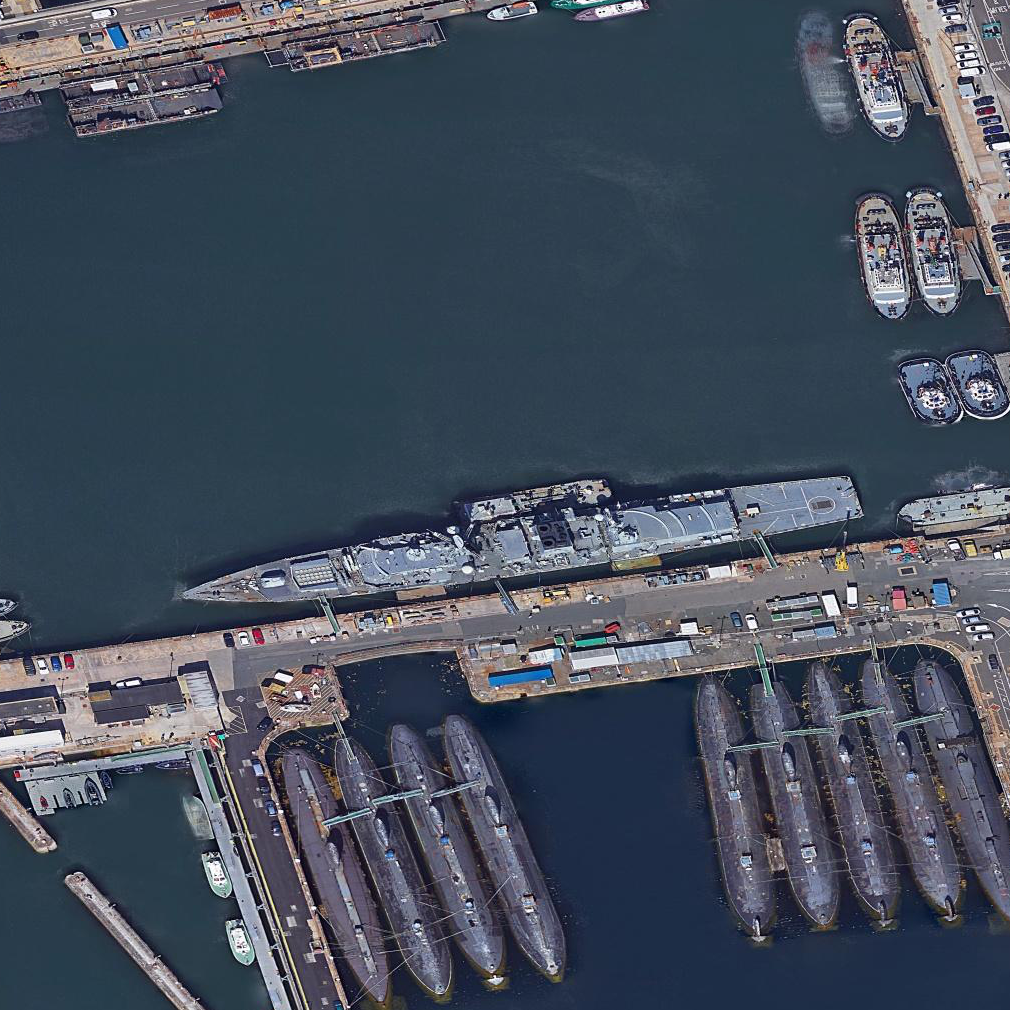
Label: cruiser